九年级 · 画法几何学
如图, 数学兴趣小组测量校园内旗杆的高度, 小华拿一支刻有厘米分划的小尺, 站在距旗杆 30 米的地方, 手臂向前伸直, 小尺坚直, 看到尺上约 12 个分划恰好遮住旗杆, 已知臂长 $60 \mathrm{~cm}$, 则旗杆高为 \$ \qquad \$米.

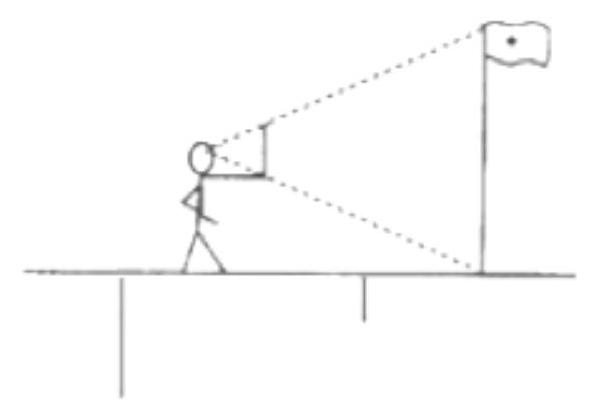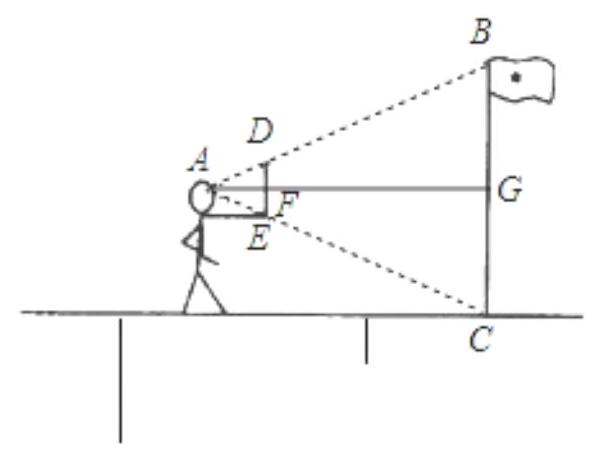
答案: 【分析】根据题画出图形, 根据相似三角形的性质解答.

解: 由题意可知 $\triangle A B C$ 是等腰三角形, $A G$ 为高,

$\therefore \mathrm{BG}=\frac{1}{2} \mathrm{BC}, \quad \mathrm{DF}=\frac{1}{2} \mathrm{DE}=\frac{1}{2} \times 12 \mathrm{~cm}=0.06 \mathrm{~m}$,

$A F$ 为臂长, 即 $60 \mathrm{~cm}=0.6 \mathrm{~m} . A G=30 \mathrm{~m}$,

由题意可知 $\triangle \mathrm{AFD} \sim \triangle \mathrm{AGB}$, 即 $\frac{\mathrm{AF}}{\mathrm{AG}}=\frac{\mathrm{DF}}{\mathrm{BG}}$,

即 $\frac{0.6}{30}=\frac{0.06}{B G}$, 解得 $B G=3 \mathrm{~m}, \therefore B C=2 B G=2 \times 3=6 \mathrm{~m}$.